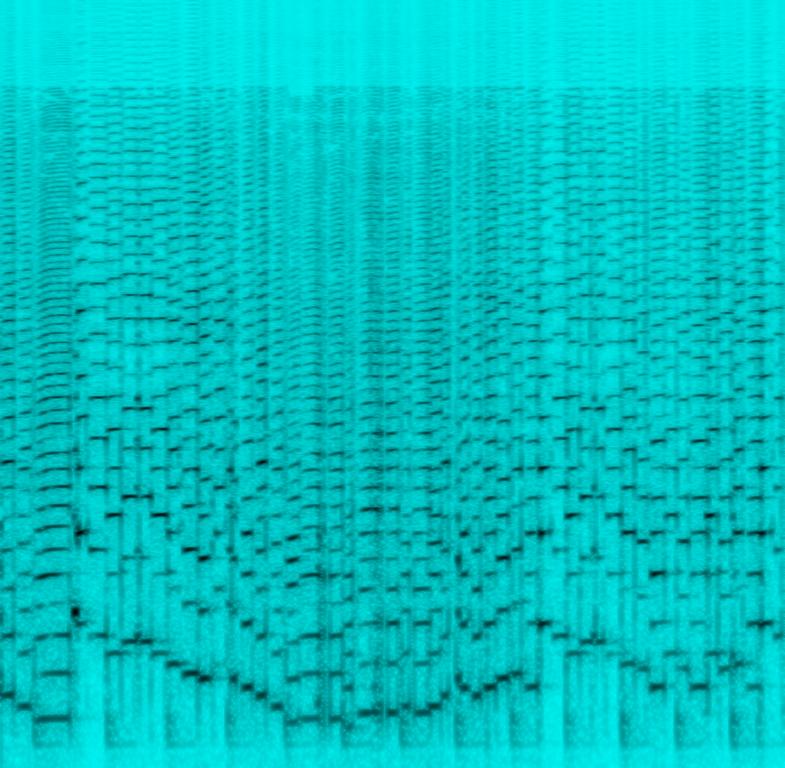
Someone is playing fast paced traditional Irish song on a accordion while stomping his foot. This song may be playing live on a traditional event.